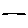
Label: line